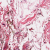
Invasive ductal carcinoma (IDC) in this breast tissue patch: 0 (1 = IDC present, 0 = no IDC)